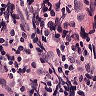
Metastatic tissue present: no